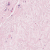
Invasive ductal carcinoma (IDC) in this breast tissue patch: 0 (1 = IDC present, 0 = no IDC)